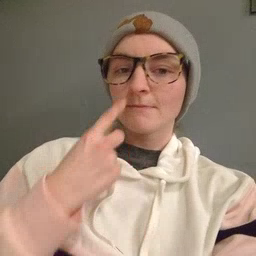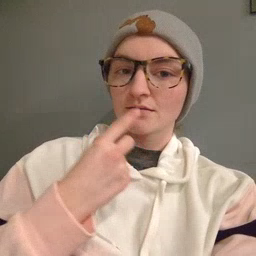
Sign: lips